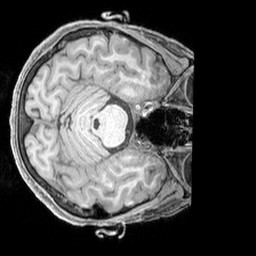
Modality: T1w
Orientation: axial
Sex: female
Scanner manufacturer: siemens
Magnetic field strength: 3 T
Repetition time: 2.3 s
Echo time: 0.00226 s